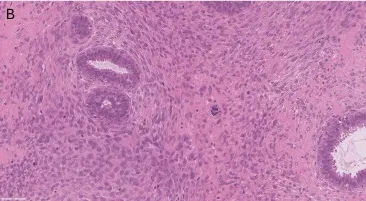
(B) High power view of right breast phyllodes tumor showing crowding of atypical stromal cells with frequent mitoses (up to 35 mitoses per 10 high power fields) including atypical forms. Grading is challenging in this case given that all features of malignancy are not identified; however, the overall features favored malignant phyllodes tumor in this case.
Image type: pathology (h&e)